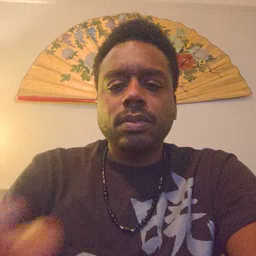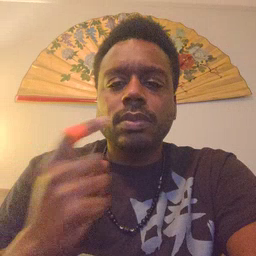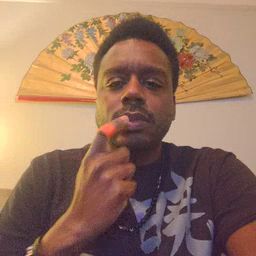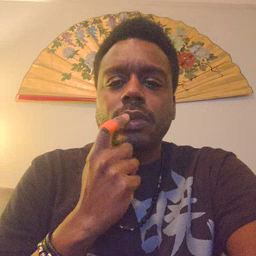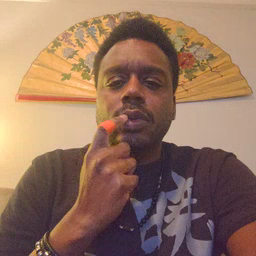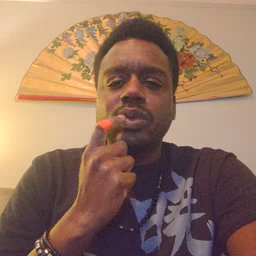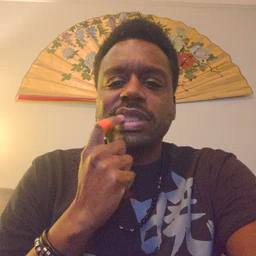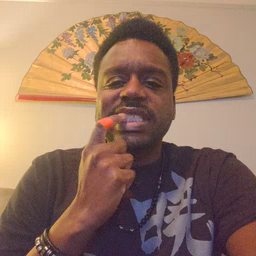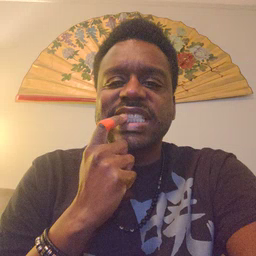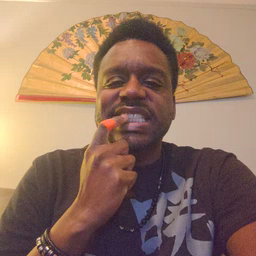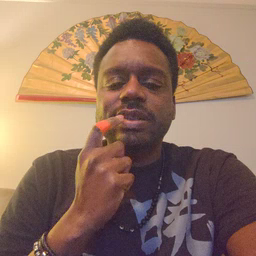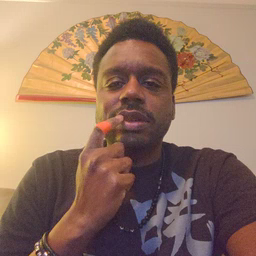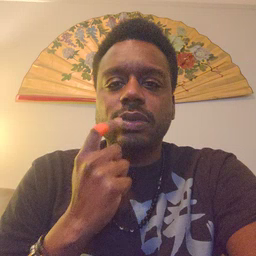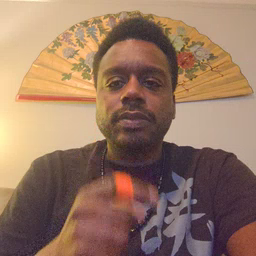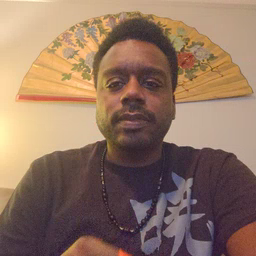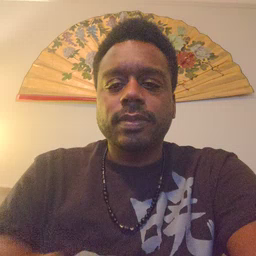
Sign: tooth